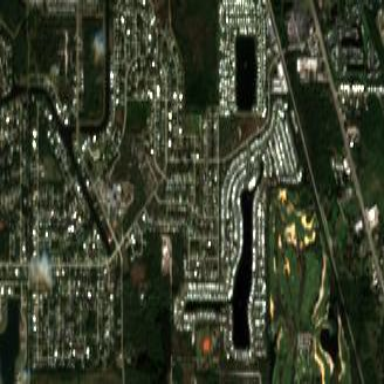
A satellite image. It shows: Residential area designed as trailer park.